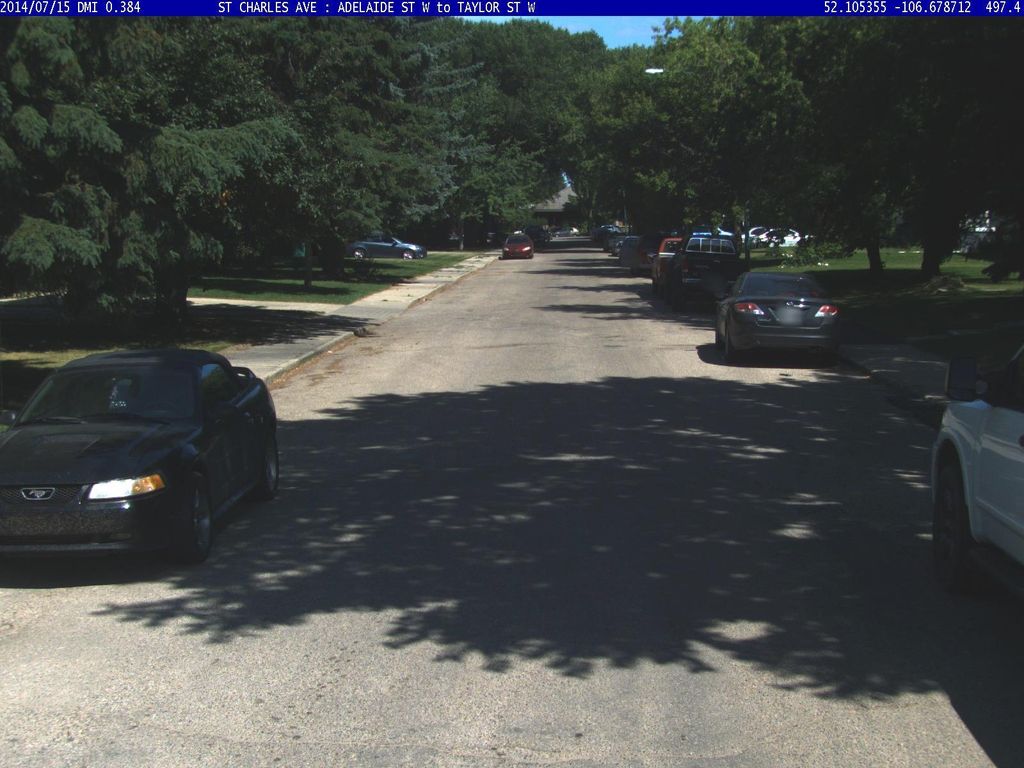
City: saskatoon